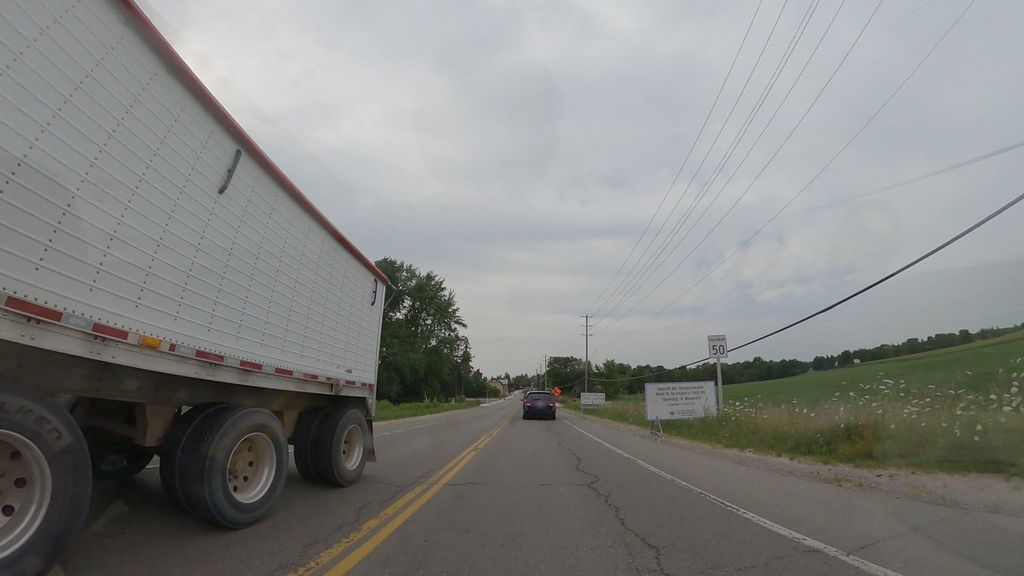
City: kitchener-waterloo